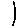
Label: line